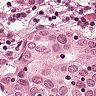
Metastatic tissue present: yes